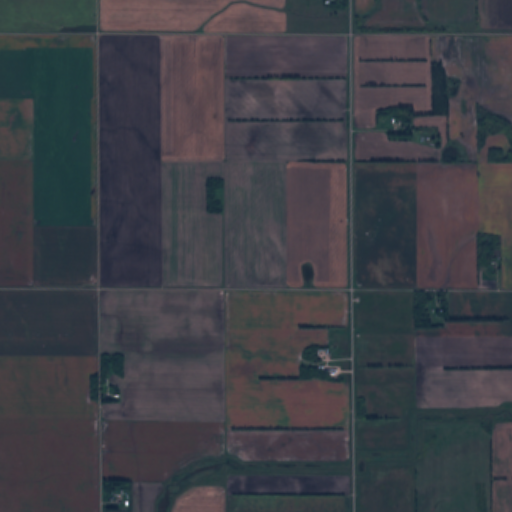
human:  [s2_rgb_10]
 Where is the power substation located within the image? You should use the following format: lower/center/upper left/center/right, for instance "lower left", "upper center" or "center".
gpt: The power substation is located in the center right of the image.
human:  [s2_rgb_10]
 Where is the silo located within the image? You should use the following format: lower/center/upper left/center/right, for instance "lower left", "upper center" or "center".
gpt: The silo is located in the lower left of the image.
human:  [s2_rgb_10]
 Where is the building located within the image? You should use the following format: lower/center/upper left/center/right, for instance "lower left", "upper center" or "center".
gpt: The building is located in the lower left of the image.
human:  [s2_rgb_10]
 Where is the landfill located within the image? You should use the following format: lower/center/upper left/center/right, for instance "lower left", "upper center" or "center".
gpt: There is no landfill in the image.